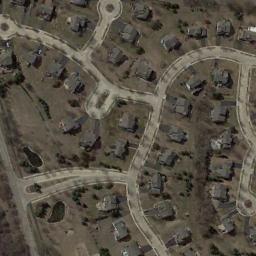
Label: medium_residential